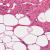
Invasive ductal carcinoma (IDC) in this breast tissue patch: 0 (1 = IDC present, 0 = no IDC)